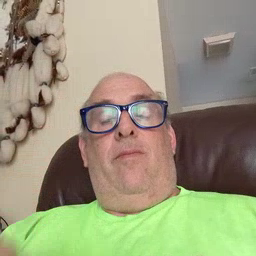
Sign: donkey